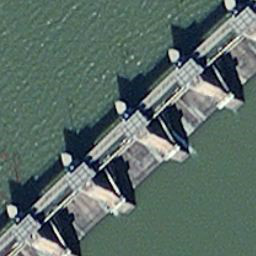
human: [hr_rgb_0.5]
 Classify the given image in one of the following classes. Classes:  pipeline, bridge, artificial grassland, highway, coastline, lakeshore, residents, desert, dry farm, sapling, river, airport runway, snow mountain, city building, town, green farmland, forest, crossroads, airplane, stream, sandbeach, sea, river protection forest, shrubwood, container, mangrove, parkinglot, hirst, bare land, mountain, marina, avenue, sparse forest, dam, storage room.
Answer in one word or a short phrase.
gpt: dam